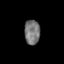
Tissue: skin
Cell type: Epithelial cells
Senescence score: 0.8886
Nuclear area (px): 376
Mean DAPI intensity: 118.093